Question: When I press attendance menu, attendance page appears and same for other menu
What do I have to do ?
How do I make the menu click one by one so that I can move to a different page?
'''
import 'package:flutter/material.dart';
import 'package:flutter_svg/flutter_svg.dart';
import '../../../size_config.dart';
class Categories extends StatelessWidget {
@override
Widget build(BuildContext context) {
List<Map<String, dynamic>> categories = [
{"icon": "assets/icons/Flash Icon.svg", "text": "Absensi"},
{"icon": "assets/icons/Bill Icon.svg", "text": "Ijin"},
{"icon": "assets/icons/Game Icon.svg", "text": "kalender"},
{"icon": "assets/icons/Gift Icon.svg", "text": "Scanner"},
];
return Padding(
padding: EdgeInsets.all(getProportionateScreenWidth(20)),
child: Row(
mainAxisAlignment: MainAxisAlignment.spaceBetween,
crossAxisAlignment: CrossAxisAlignment.start,
children: List.generate(
categories.length,
(index) => CategoryCard(
icon: categories[index]["icon"],
text: categories[index]["text"],
press: () {},
),
),
),
);
}
}
class CategoryCard extends StatelessWidget {
const CategoryCard({
Key key,
@required this.icon,
@required this.text,
@required this.press,
}) : super(key: key);
final String icon, text;
final GestureTapCallback press;
@override
Widget build(BuildContext context) {
return GestureDetector(
onTap: press,
child: SizedBox(
width: getProportionateScreenWidth(55),
child: Column(
children: [
Container(
padding: EdgeInsets.all(getProportionateScreenWidth(15)),
height: getProportionateScreenWidth(55),
width: getProportionateScreenWidth(55),
decoration: BoxDecoration(
color: Color(0xFFFFECDF),
borderRadius: BorderRadius.circular(10),
),
child: SvgPicture.asset(icon),
),
SizedBox(height: 5),
Text(
text,
textAlign: TextAlign.center,
style: TextStyle(
fontSize: 12,
),
)
],
),
),
);
}
}
'''
like when you click the attendance menu, it will go to the attendance page
as well as other menus

Can anyone help me to solve this problem?
<URL>
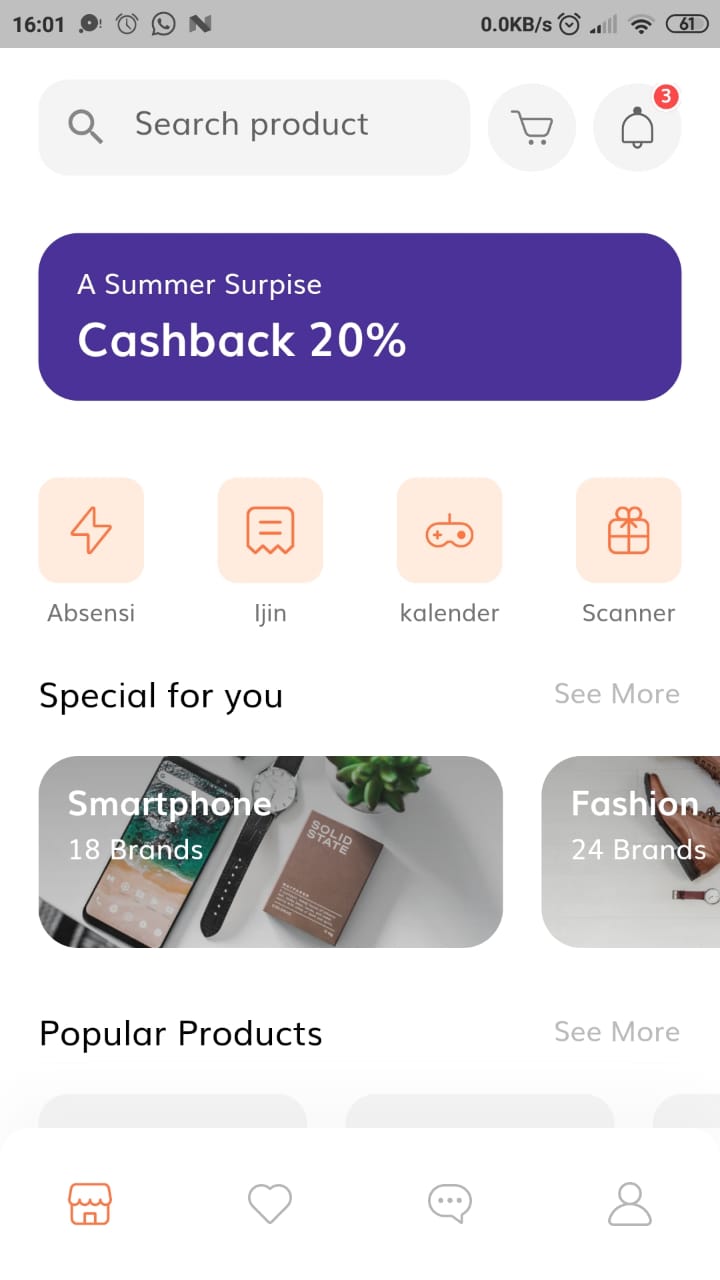
Answer: Try with if condition; otherwise you go with switch statement
'''
press: () {
if(index==0){
Navigator.push(
context,
MaterialPageRoute(builder: (context) => FirstRoute()),
);
}
if(index==1){
Navigator.push(
context,
MaterialPageRoute(builder: (context) => SecondRoute()),
);
}
.....................
},
'''